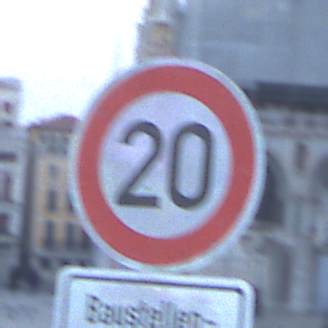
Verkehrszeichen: Geschwindigkeit20
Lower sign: HinweiseAufGefahrenDurchVerbaleAngabe2
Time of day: Dawn
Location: Outdoor (Urban)
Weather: Clear
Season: NotSpecified
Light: Natural